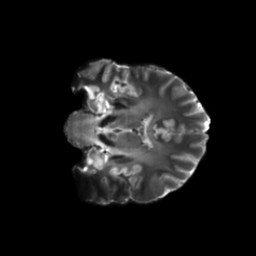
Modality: T2w
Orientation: coronal
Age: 26
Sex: female
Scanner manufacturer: siemens
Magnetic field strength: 6.98 T
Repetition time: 7.776 s
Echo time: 0.076 s